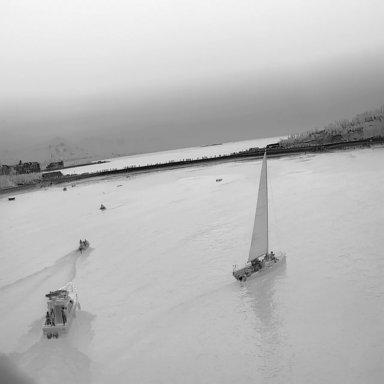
There is a bulk_carrier in the infrared image.